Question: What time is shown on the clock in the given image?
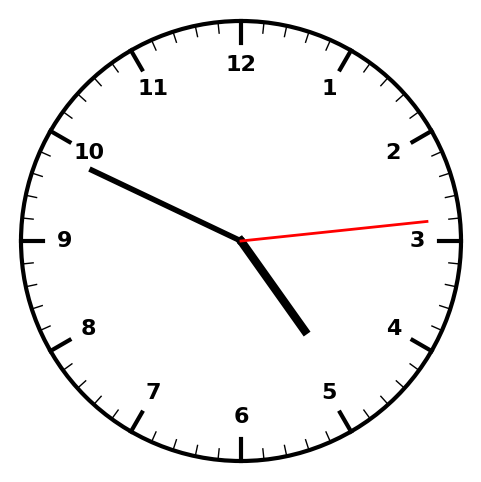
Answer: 04:49:14